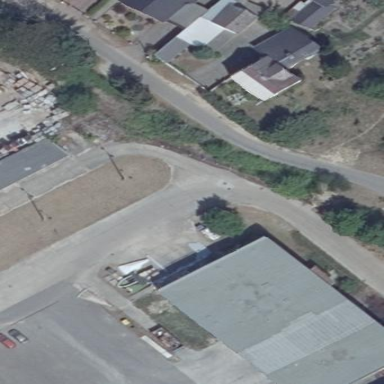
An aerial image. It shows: Flat roofed commercial building. It is car repair shop with gray tar paper roof. The building itself is also gray in color.